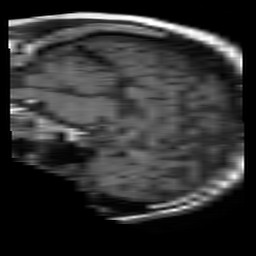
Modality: T1w
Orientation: sagittal
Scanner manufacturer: philips
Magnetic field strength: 1.5 T
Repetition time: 0.6506 s
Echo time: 0.015 s